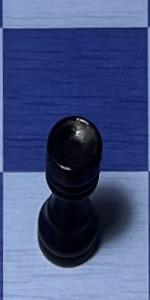
Label: Rook_Black